What has changed from the first image to the second?
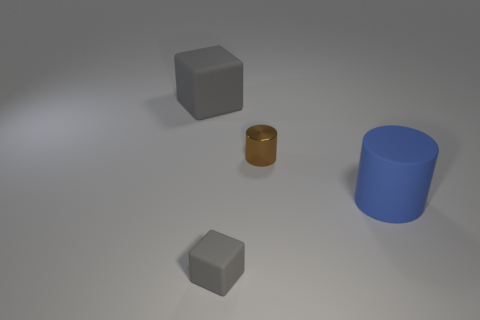
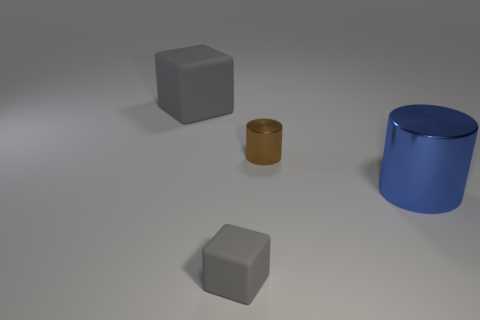
the large cylinder turned shiny
the blue thing became shiny
the blue matte object turned metal
the large blue rubber cylinder that is to the right of the small gray rubber object became metal
the big blue matte cylinder that is right of the brown cylinder turned shiny